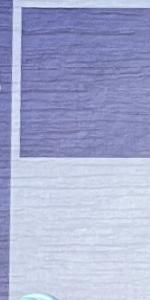
Label: Empty